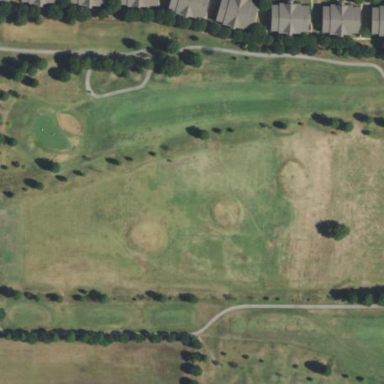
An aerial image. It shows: Grassy area designated for driving range golf.